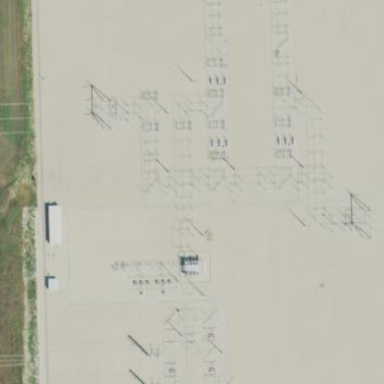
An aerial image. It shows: Transmission-level power substation.